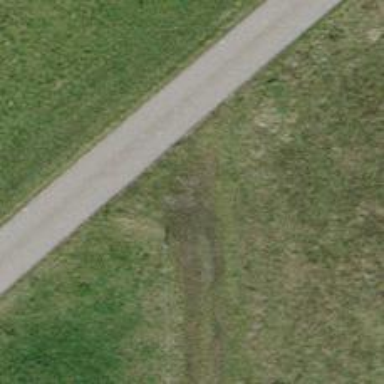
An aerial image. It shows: Path with pebblestone surface.